Question: i'm using .net webservice to catch response which i am getting from Android Application.
I am returning below line From android application
'''
HttpClient httpClient = new DefaultHttpClient();
HttpPost httpPost = new HttpPost(
"http://10.0.2.2:51889/OMS/WebServices/Service.asmx/Test");
List<NameValuePair> nameValuePair = new ArrayList<NameValuePair>(2);
nameValuePair.add(new BasicNameValuePair("email", "abc"));
nameValuePair.add(new BasicNameValuePair("pwd", "123"));
// Url Encoding the POST parameters
try {
httpPost.setEntity(new UrlEncodedFormEntity(nameValuePair));
} catch (UnsupportedEncodingException e) {
// writing error to Log
e.printStackTrace();
}
// Making HTTP Request
try {
HttpResponse response = httpClient.execute(httpPost);
} catch (ClientProtocolException e) {
// writing exception to log
e.printStackTrace();
} catch (IOException e) {
// writing exception to log
e.printStackTrace();
}
'''
how can i get response of this in .net web service?
i get the data like this from android
so how can i get that data in C#.net???
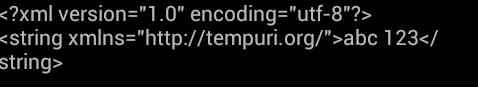
Answer: Your Webservice seems to be a Soap WS, because of the ASMX. SOAP is a Microsoft propietary protocol, and you cannot consume it as a HttpRequest.
You need to use an external library to consume .Net SOAP WebServices like KSOAP.
Otherwise, you can create a Net Rest Service, and then you can call it directly as an HTTP request, using POST, PUT, DELETE, GET methods